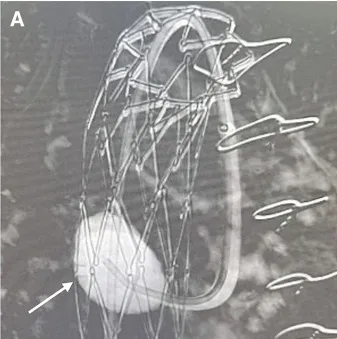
(A) Intraoperative imaging of aneurysm cavity.
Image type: radiology (mri)